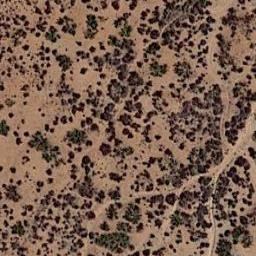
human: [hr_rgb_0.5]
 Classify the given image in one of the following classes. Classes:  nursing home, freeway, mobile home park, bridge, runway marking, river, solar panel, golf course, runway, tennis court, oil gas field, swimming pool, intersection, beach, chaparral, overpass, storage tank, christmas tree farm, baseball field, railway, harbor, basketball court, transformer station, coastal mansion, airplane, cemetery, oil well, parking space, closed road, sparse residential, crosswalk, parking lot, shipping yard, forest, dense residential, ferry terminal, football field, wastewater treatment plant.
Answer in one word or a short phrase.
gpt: chaparral